Question: I want to set the title for the contextual action bar (like in the image below).

I have tried the following:
'''
getActionBar().setTitle("Title for cab");
'''
but title is not showing up.
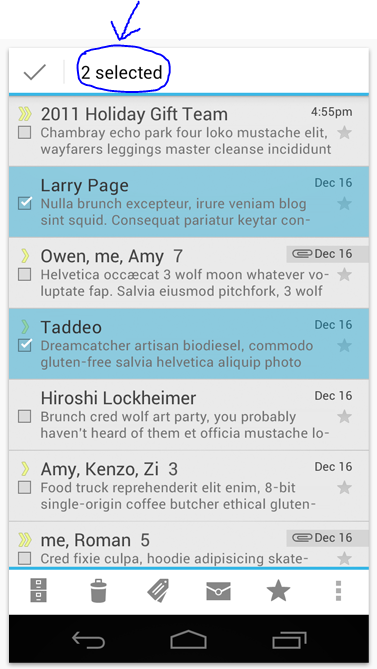
Answer: I manage to set the title by calling setTitle method of ActionMode.
'''
mActionMode.setTitle("Title for cab");
'''